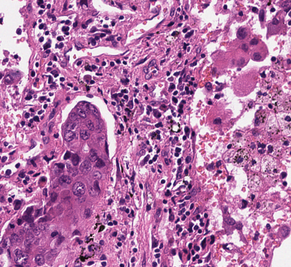
Tumor epithelial tissue: yes
Tumor-associated stroma tissue: yes
Normal tissue: no